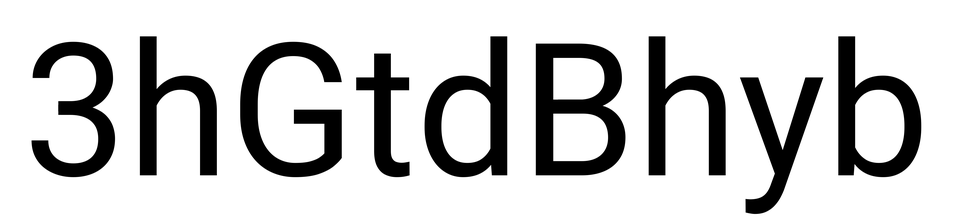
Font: Roboto_Regular